Question: I want to add a blur effect to an 'UIImageView' . I placed the image into my view using storyboards and have used the following code:
'''
var visualEffectView = UIVisualEffectView(effect: UIBlurEffect(style: .Light)) as UIVisualEffectView
visualEffectView.frame = bigProfileImage.frame
bigProfileImage.addSubview(visualEffectView)
println(bigProfileImage.frame)
println(visualEffectView.frame)
'''
This always prints:
'''
(0.0, 0.0, 240.0, 128.0)
(0.0, 0.0, 240.0, 128.0)
'''
Which is much smaller than my image. You can see the reuslt here:

What is causing the 'UIImageView' to not have the correct frame when accessed via code?
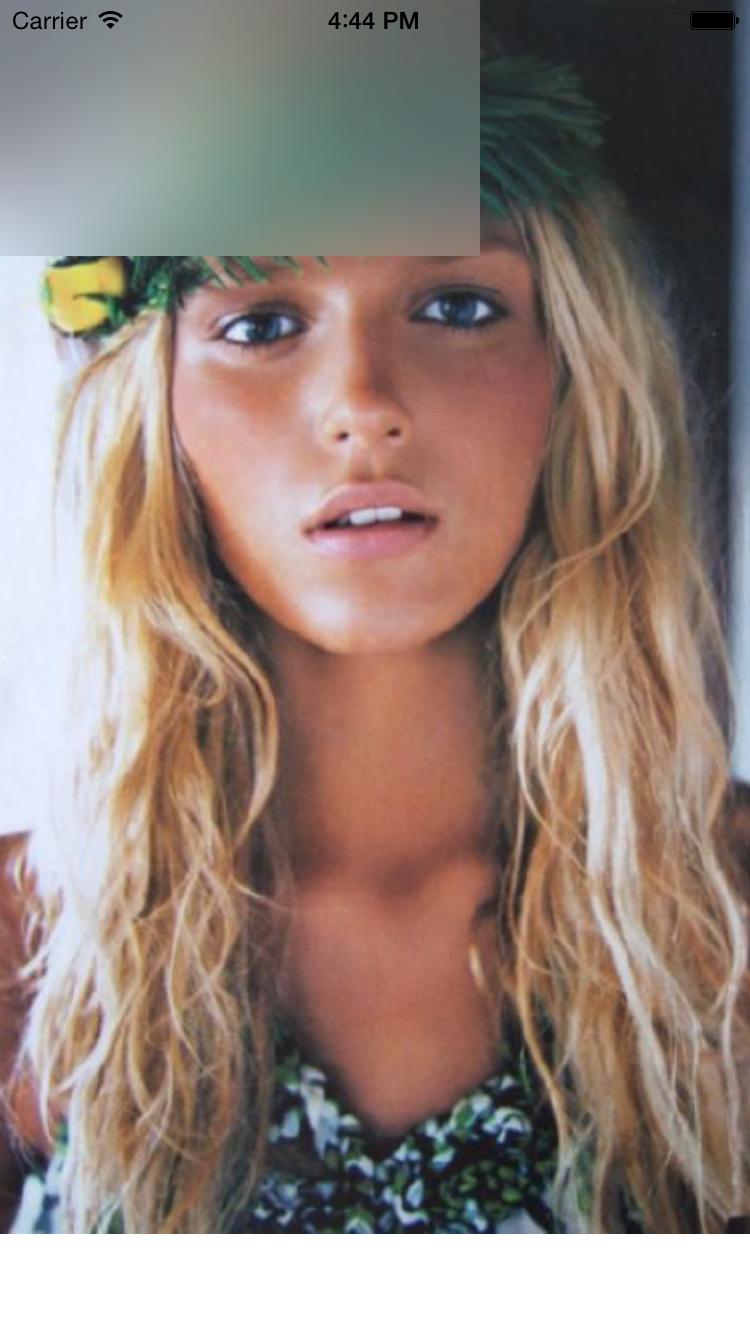
Answer: My guess would be that your 'UIImageView' has constraints set up that allow it to fill the screen, but your 'UIVisualEffectView' has no such constraints. You may be setting the frame once, but the 'UIImageView''s frame likely changes afterwards.
My advice is this: Because you're using Storyboards, drag out a 'UIVisualEffectView' and place it over the top of your 'UIImageView' (either a subview of the 'UIImageView' or the superview). Add constraints to it that either fill the screen, or match the 'UIImageView''s frame, depending on which superview to which you added the 'UIVisualEffectView'. You could also do this in the code you have.
i.e. Add constraints that pin the top, bottom, left and right edges of the 'UIVisualEffectView' to either the superview, or the 'UIImageView'.
Remember that the 'UIVisualEffectView' must be on top of the 'UIImageView' for the blur to work. Don't add the 'UIImageView' as a subview of the 'UIVisualEffectView' or its 'contentView'.